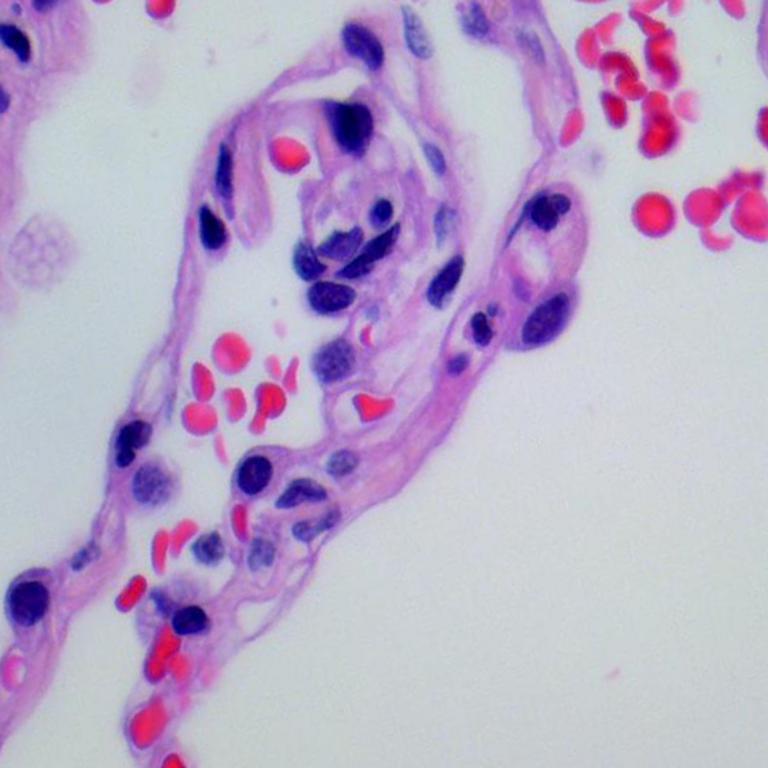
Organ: lung
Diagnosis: benign